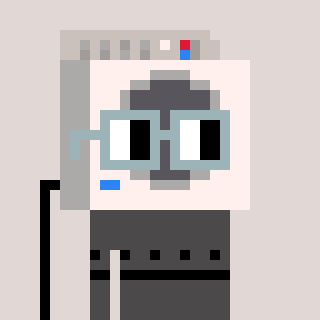
a pixel art character with square dark gray glasses, a washing machine-shaped head and a grayscale-colored body on a warm background